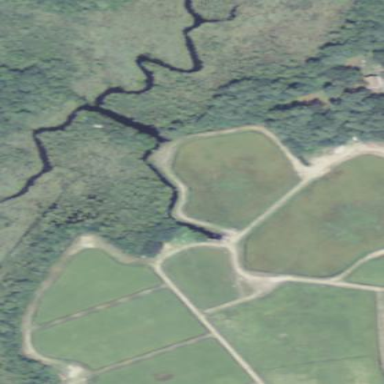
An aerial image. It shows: Marsh wetland.